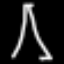
Label: The Eiffel Tower